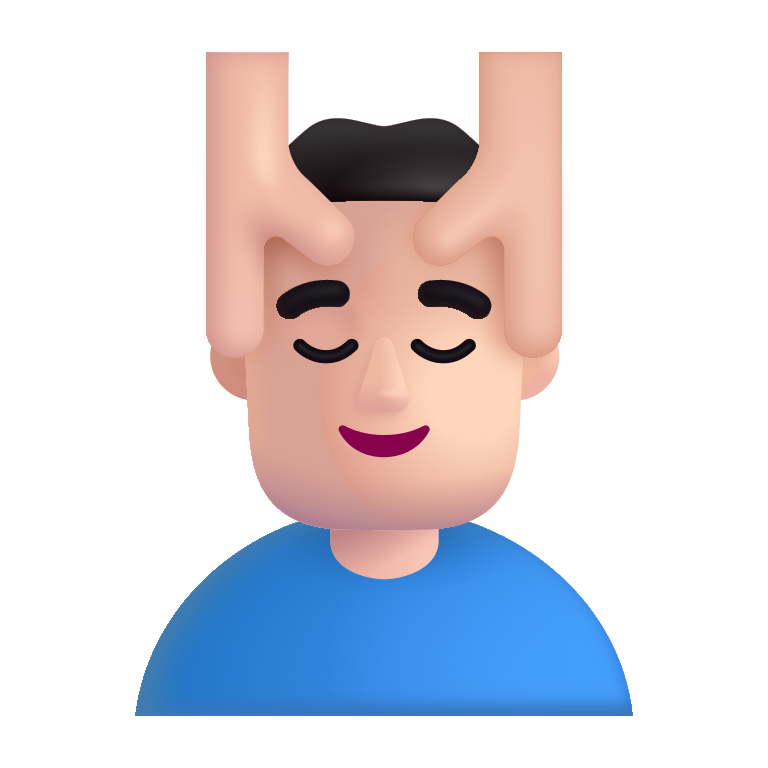
man getting massage color light